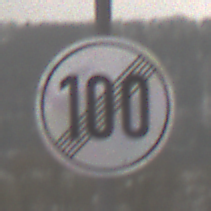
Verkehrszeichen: EndeGeschwindigkeit100
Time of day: Midday
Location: Outdoor (Nature)
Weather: Overcast
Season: Winter
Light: Natural